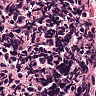
Metastatic tissue present: no